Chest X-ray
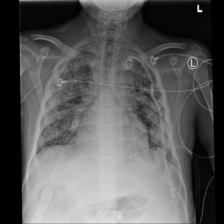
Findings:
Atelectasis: negative
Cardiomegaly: negative
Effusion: negative
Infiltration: positive
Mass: negative
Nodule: negative
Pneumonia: positive
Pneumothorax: negative
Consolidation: negative
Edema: negative
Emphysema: negative
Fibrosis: negative
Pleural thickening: positive
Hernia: negative